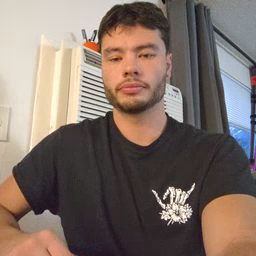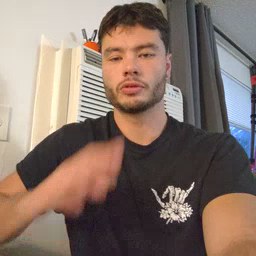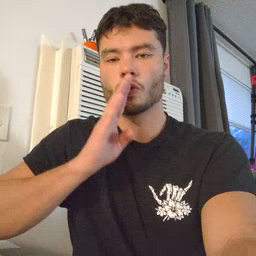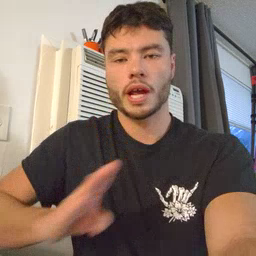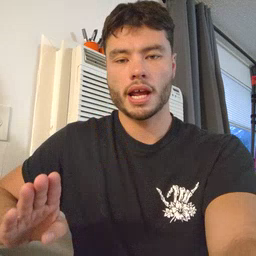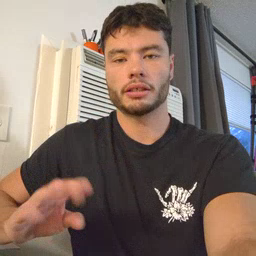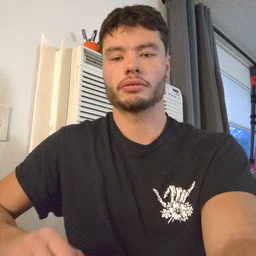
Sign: quiet